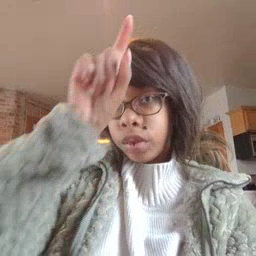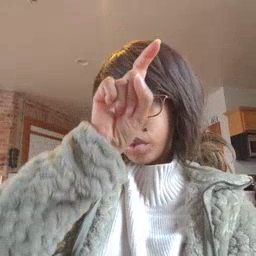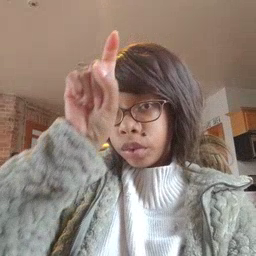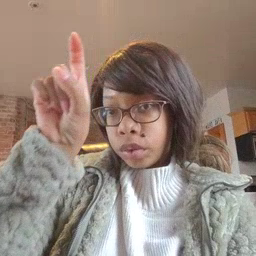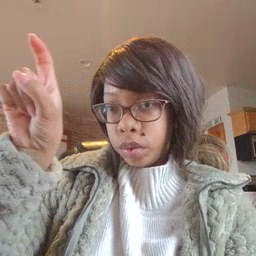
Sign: closet